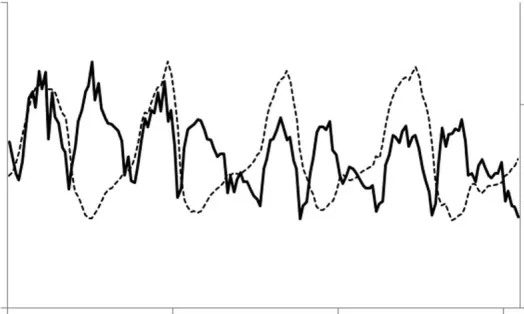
Baseline recording of tidal flow (V', dotted line):inspiration upward:and respiratory resistance (Rrs, bold line). The tracings are superimposed to emphasize the normal Rrs variation that follows the absolute value of flow in both inspiration and expiration.
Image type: pathology (gram)